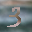
Label: 3